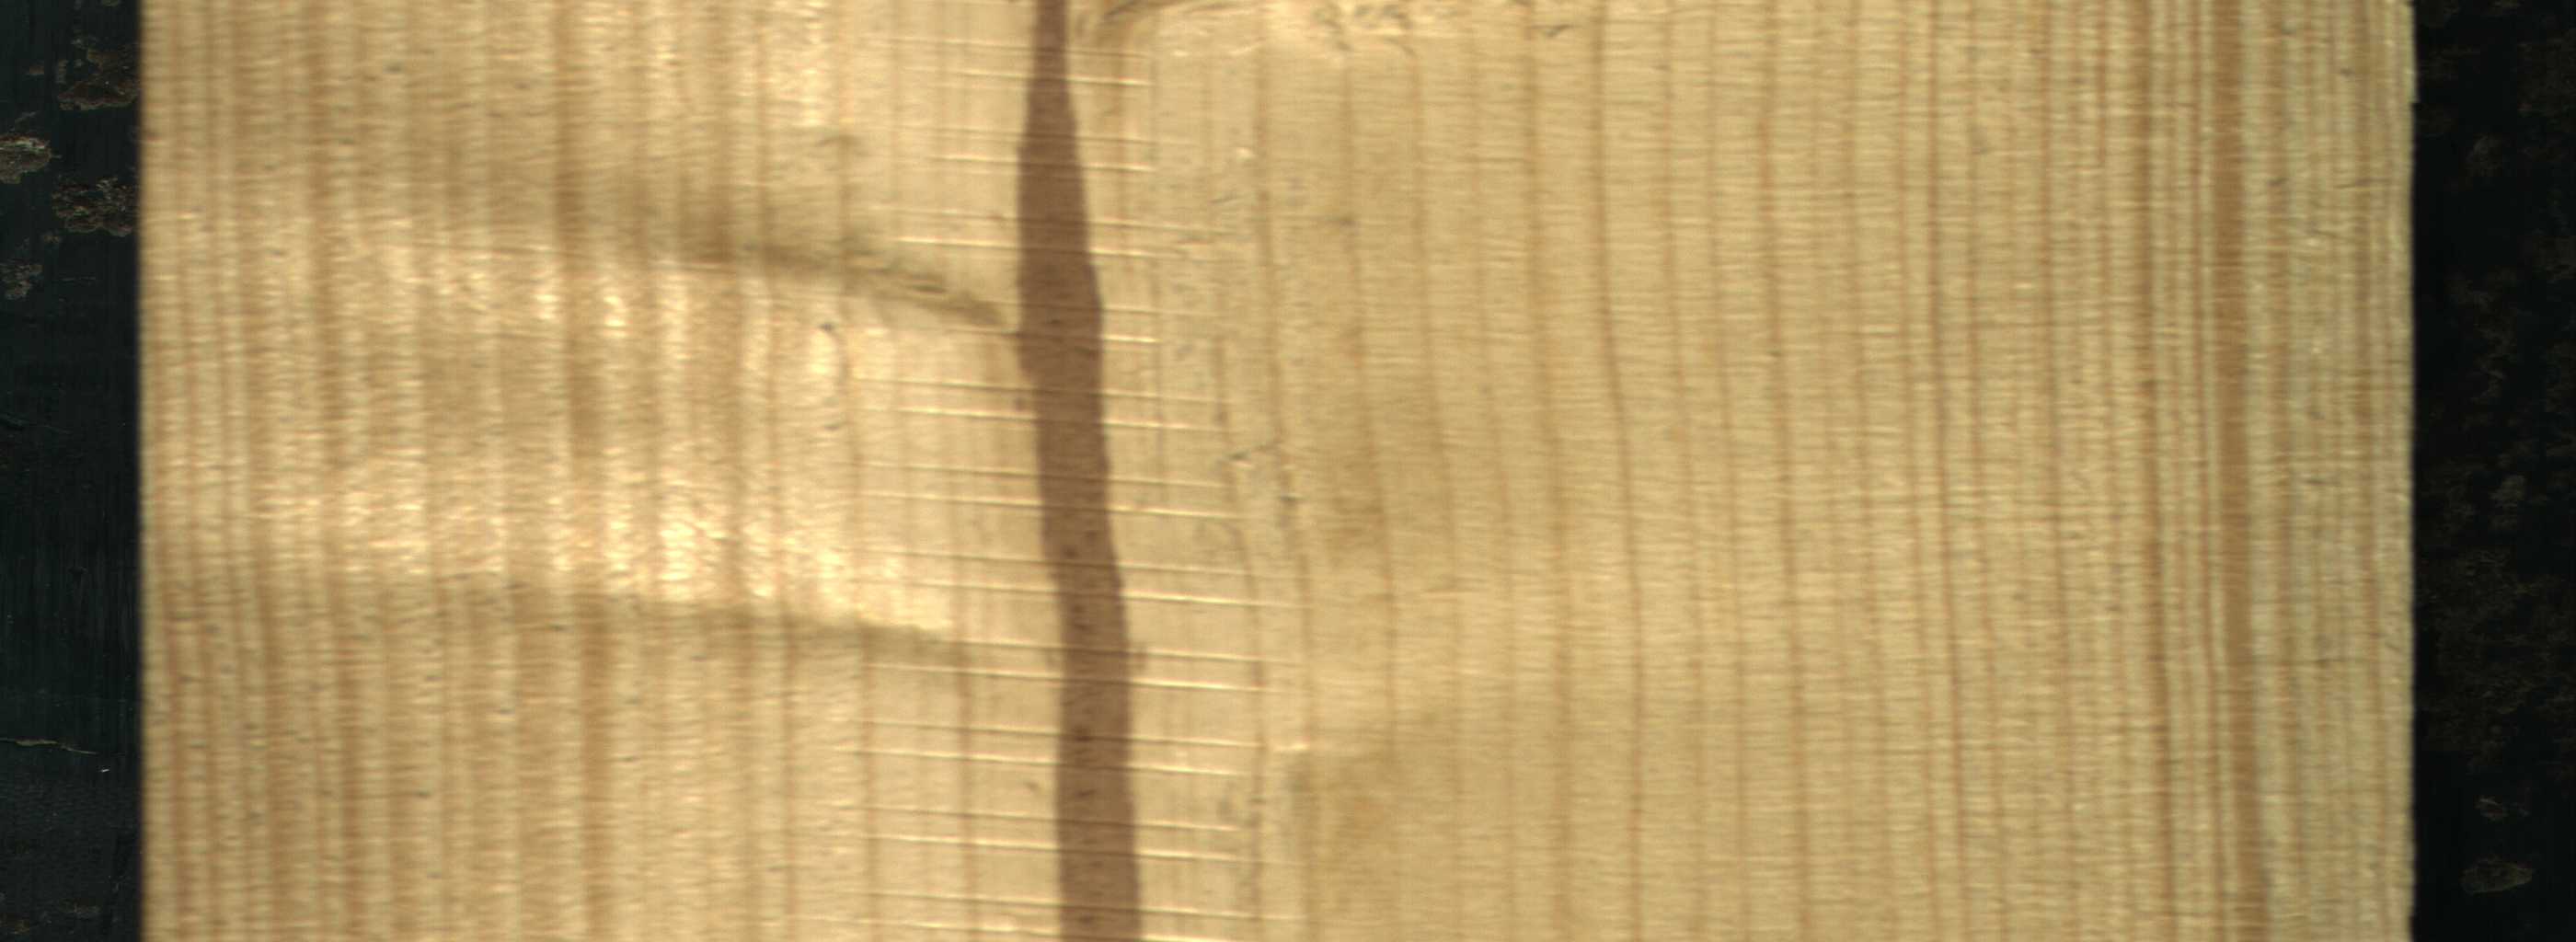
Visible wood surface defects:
Marrow